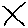
Label: line